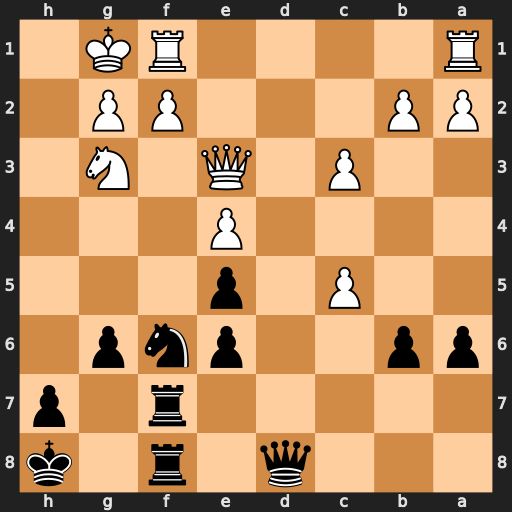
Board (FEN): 3q1r1k/5r1p/pp2pnp1/2P1p3/4P3/2P1Q1N1/PP3PP1/R4RK1
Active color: b
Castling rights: -
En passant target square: -
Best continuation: Ng4 Qe2 Qh4 Qxg4 Qxg4